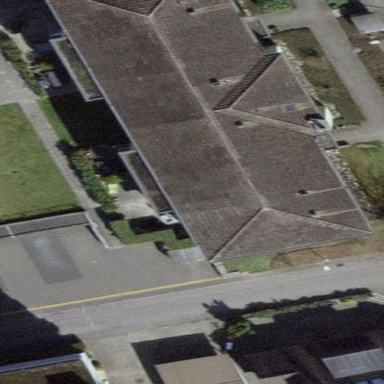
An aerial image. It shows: Building with tile roof.